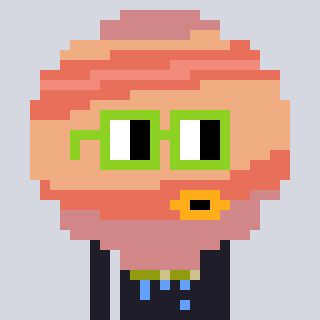
a pixel art character with square light green glasses, a jupiter-shaped head and a grayscale-colored body on a cool background